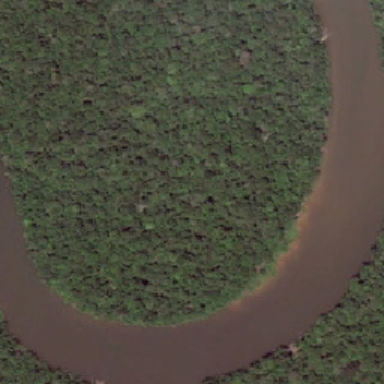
The brown river takes a sudden turn in the rainforest .